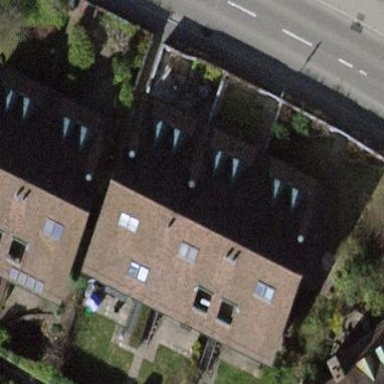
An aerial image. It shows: Pitched roof building.